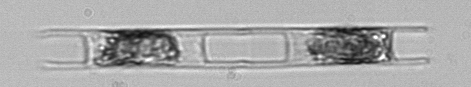
Label: Hemiaulus